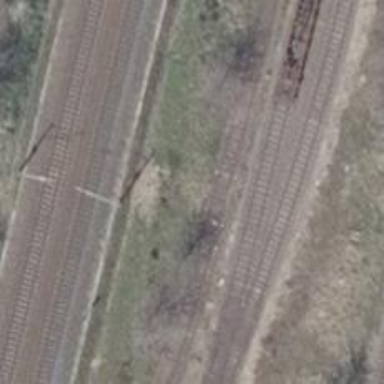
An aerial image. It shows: Disused railway spur.